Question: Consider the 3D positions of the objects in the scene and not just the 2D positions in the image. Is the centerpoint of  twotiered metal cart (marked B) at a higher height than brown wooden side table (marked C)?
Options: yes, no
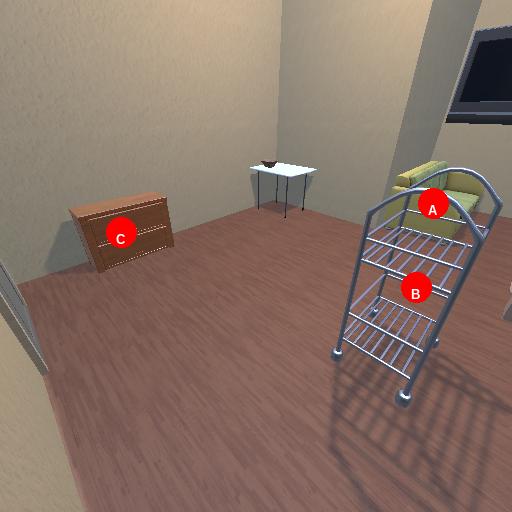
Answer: yes